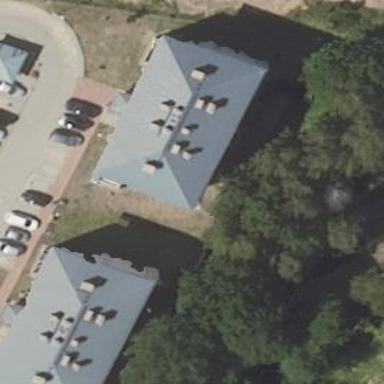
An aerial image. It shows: View of apartment building.